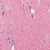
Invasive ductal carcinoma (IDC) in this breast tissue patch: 0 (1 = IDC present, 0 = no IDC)